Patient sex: F
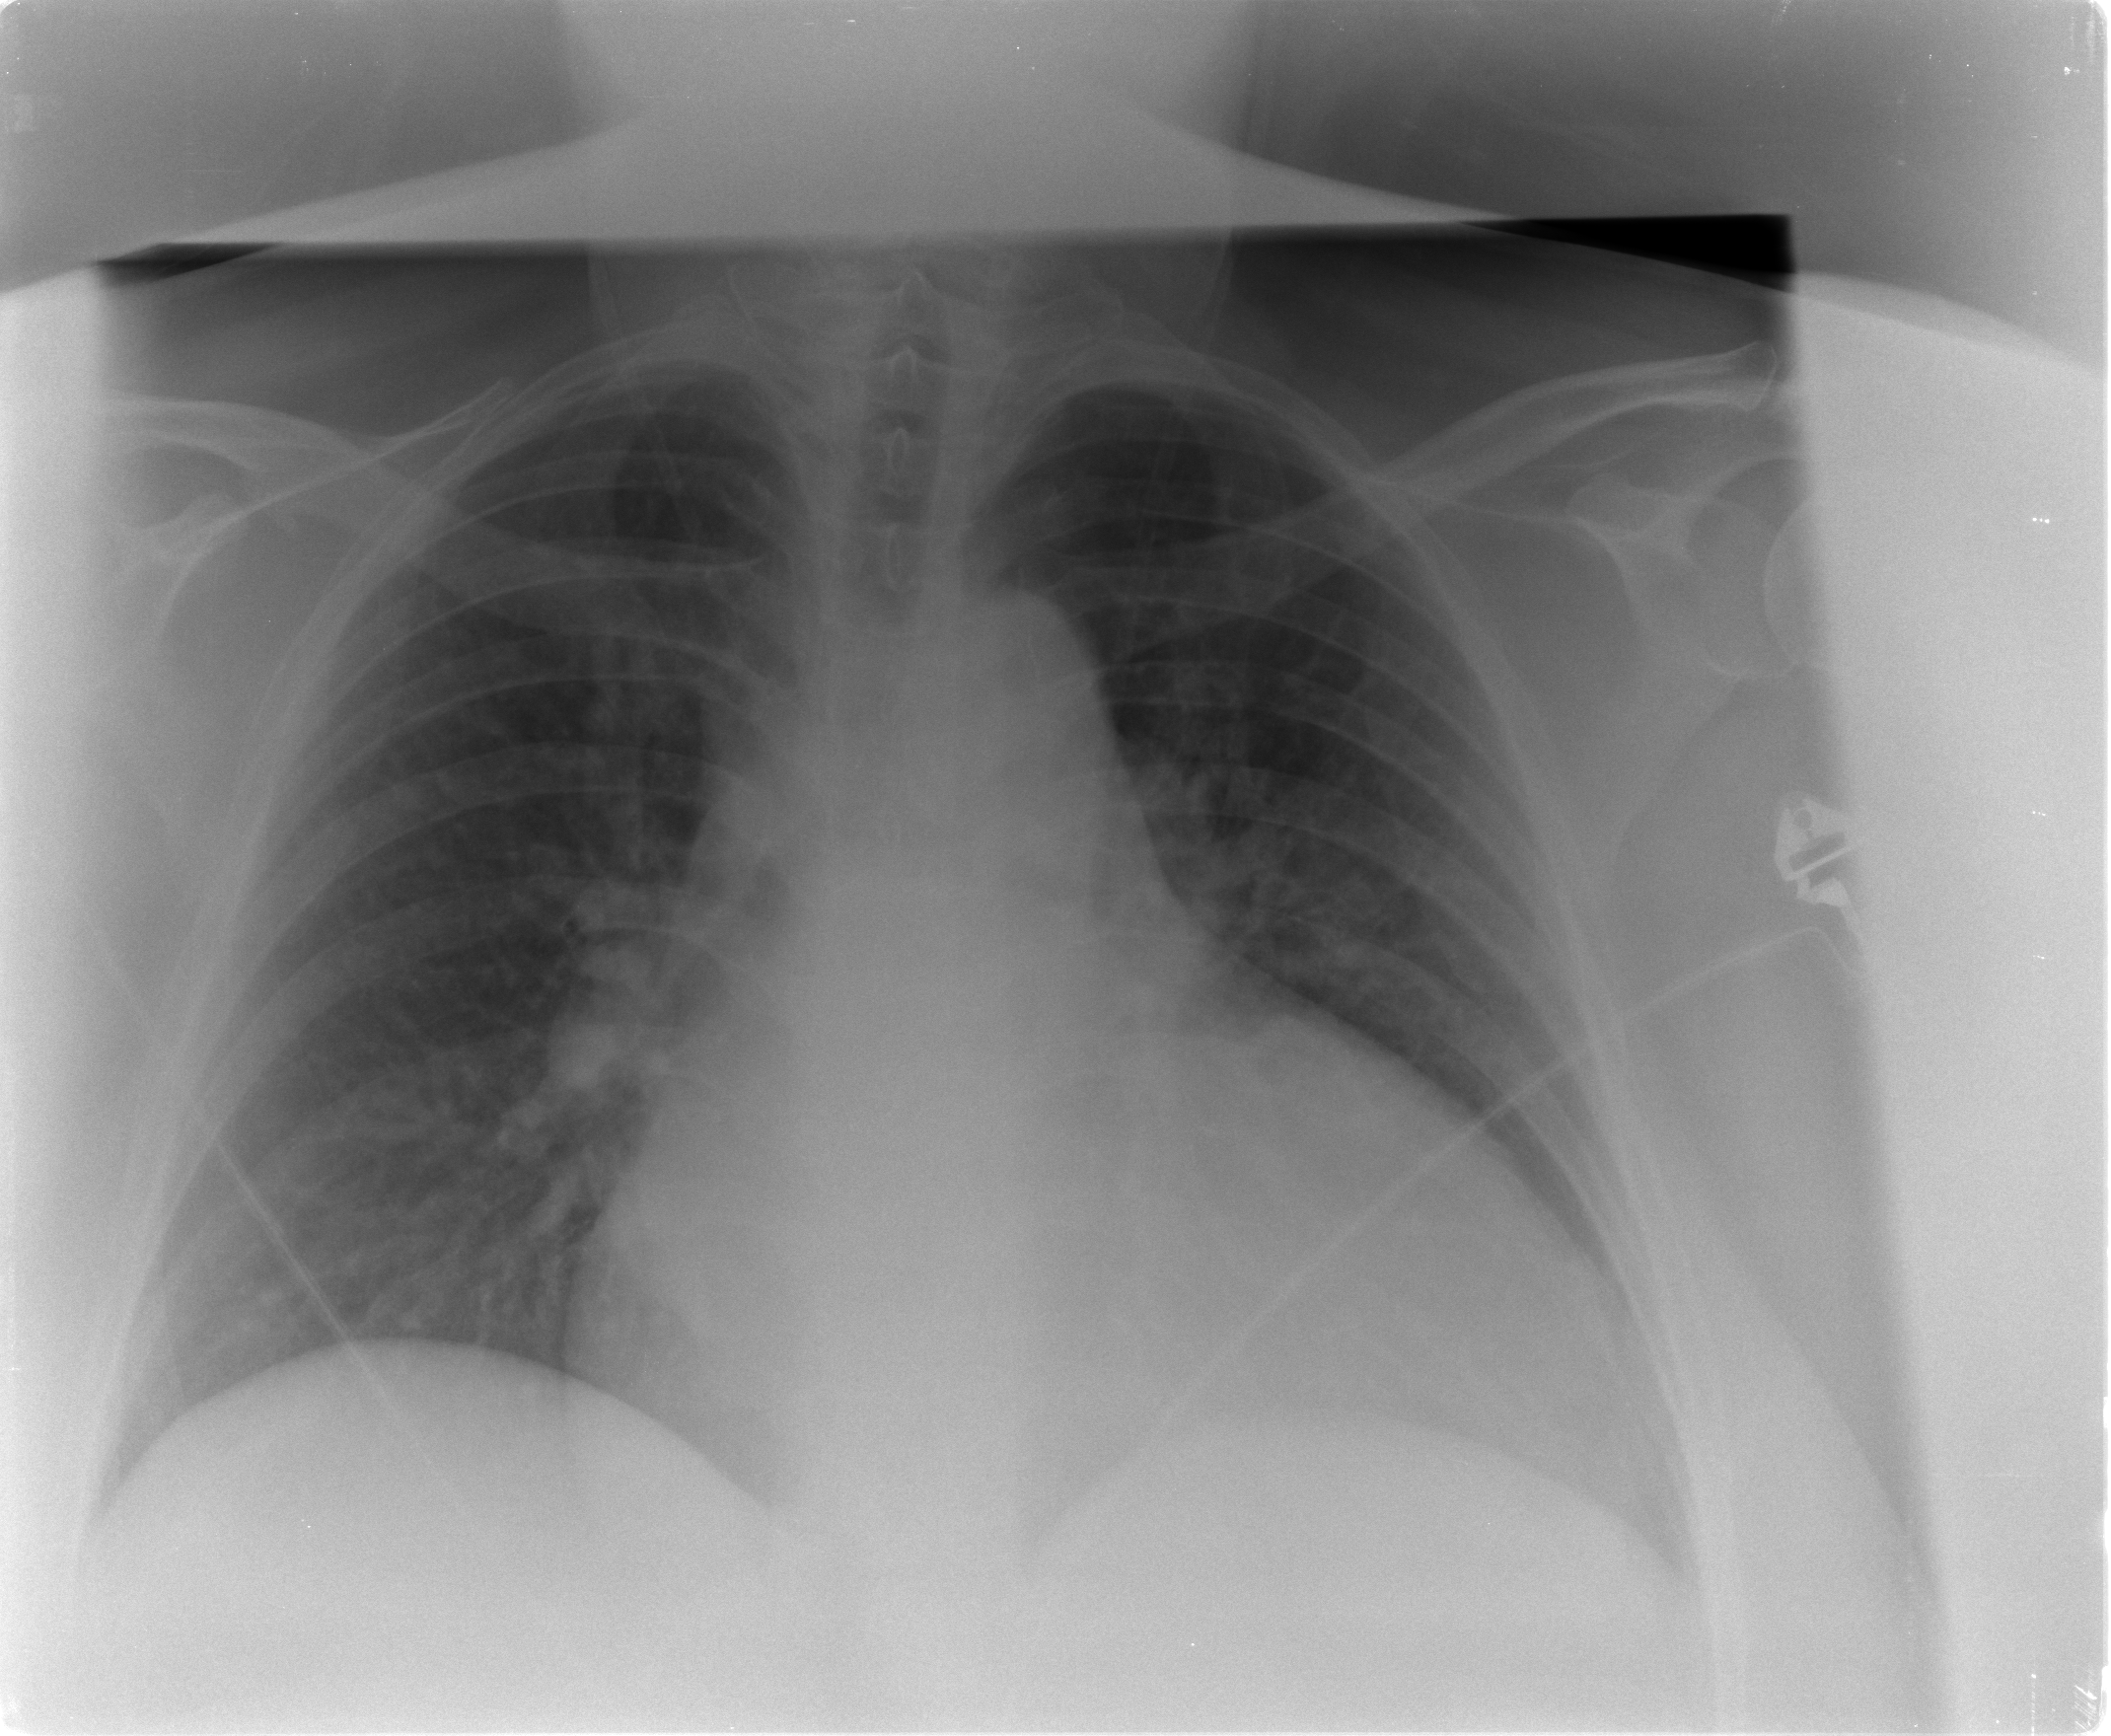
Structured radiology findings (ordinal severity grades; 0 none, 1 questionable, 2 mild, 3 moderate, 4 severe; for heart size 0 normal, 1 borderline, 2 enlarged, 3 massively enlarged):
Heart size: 2
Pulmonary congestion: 1
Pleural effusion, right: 0
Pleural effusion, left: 0
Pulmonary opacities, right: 0
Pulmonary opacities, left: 1
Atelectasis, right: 0
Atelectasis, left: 0